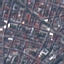
Label: Residential